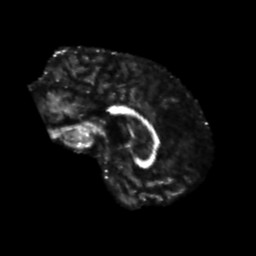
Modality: FA
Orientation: sagittal
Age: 74
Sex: male
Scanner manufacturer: siemens
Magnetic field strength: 3 T
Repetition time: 7.7 s
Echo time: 0.09 s